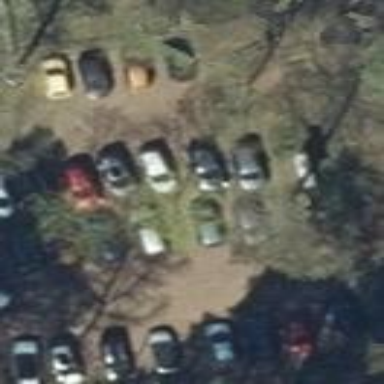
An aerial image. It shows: Parking area with surface.